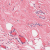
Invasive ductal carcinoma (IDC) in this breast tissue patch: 0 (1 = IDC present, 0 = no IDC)